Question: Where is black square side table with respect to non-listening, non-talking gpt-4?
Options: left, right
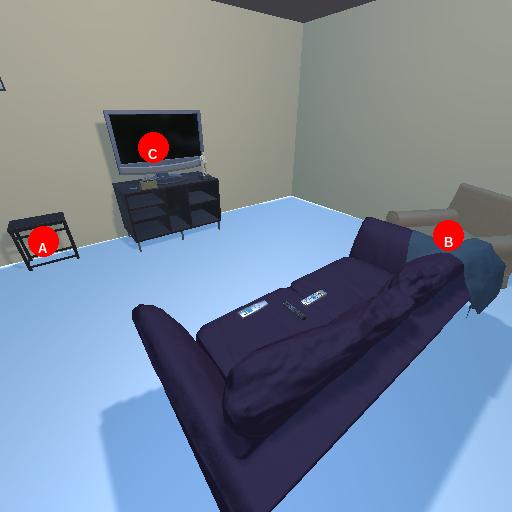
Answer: left